Field crop: maize
Growth stage: 1
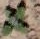
Species: chenopodium